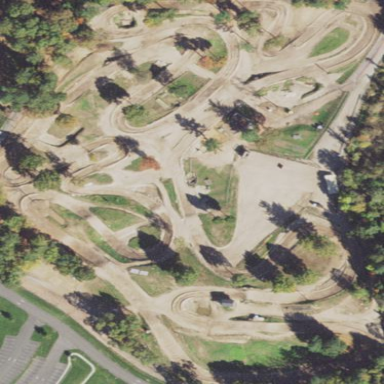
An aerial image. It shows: Motocross raceway for off-road sports.